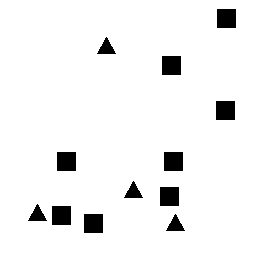
Squares: 8
Triangles: 4
Stars: 0
Total shapes: 12